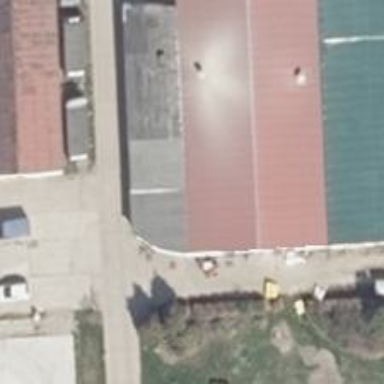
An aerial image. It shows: Farm shop.